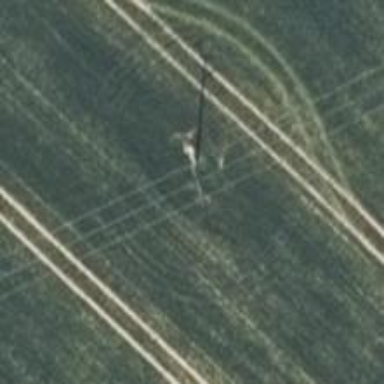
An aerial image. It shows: Power pole.